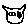
Label: cat